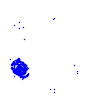
Particle: electron